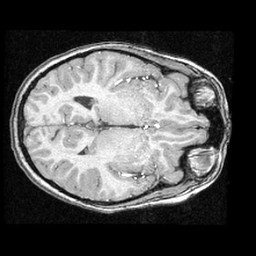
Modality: T1w
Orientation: axial
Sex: female
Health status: ill
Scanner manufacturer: ge
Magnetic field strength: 1.5 T
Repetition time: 21 s
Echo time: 0.008 s